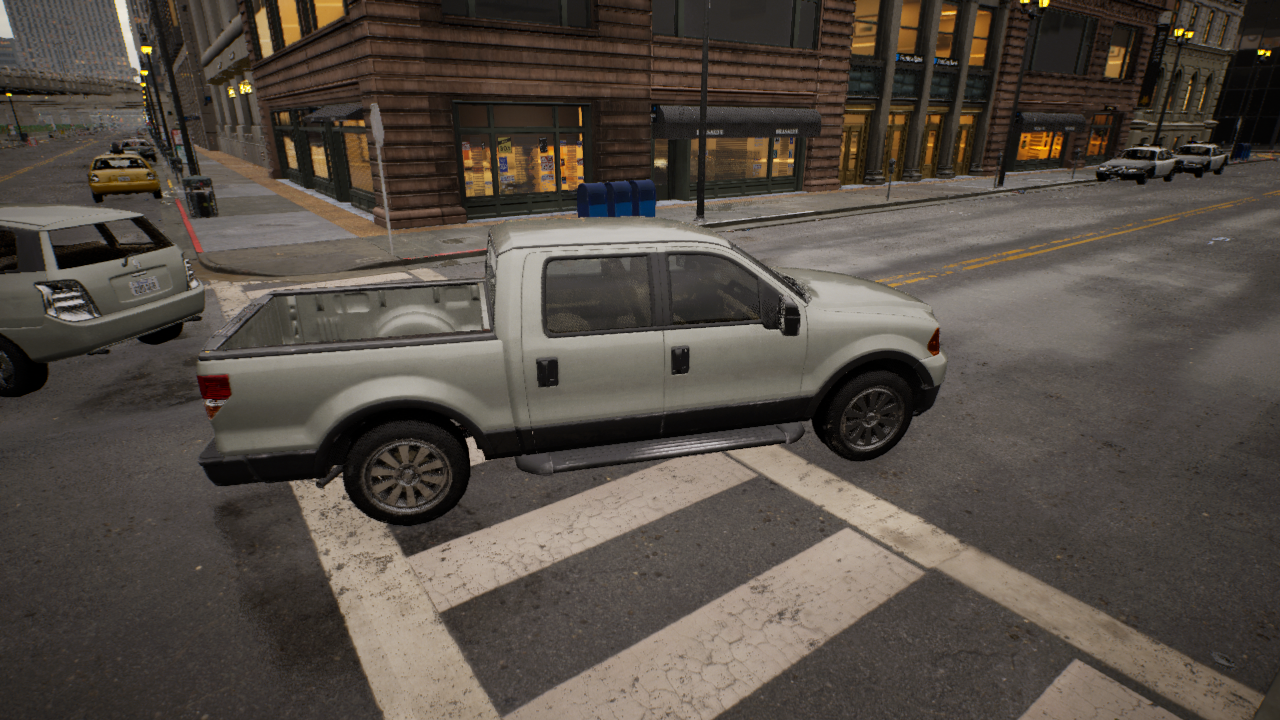
Venue: intersection
Lighting: golden hour
Vehicle rig: pickup